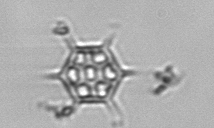
Label: Dictyocha